一年级 · 算术
为提高学生爱护环境的意识, 王老师在植树节这天组织一年级全体学生到公园栽树, 计划栽 46 棵, 现在已经栽了 6 棵, 还需要再栽多少棵树?（5 分）

口答: 还需要再栽棵树。
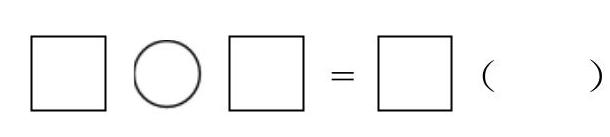
答案: 详解46-6=40 (棵) $\cdots \cdots \cdots \cdots \cdot 4.5$ 分【列式 2 分, 结果 2.5 分】

$$
40 \cdots \cdots \cdots \cdots 0.5 \text { 分 }
$$